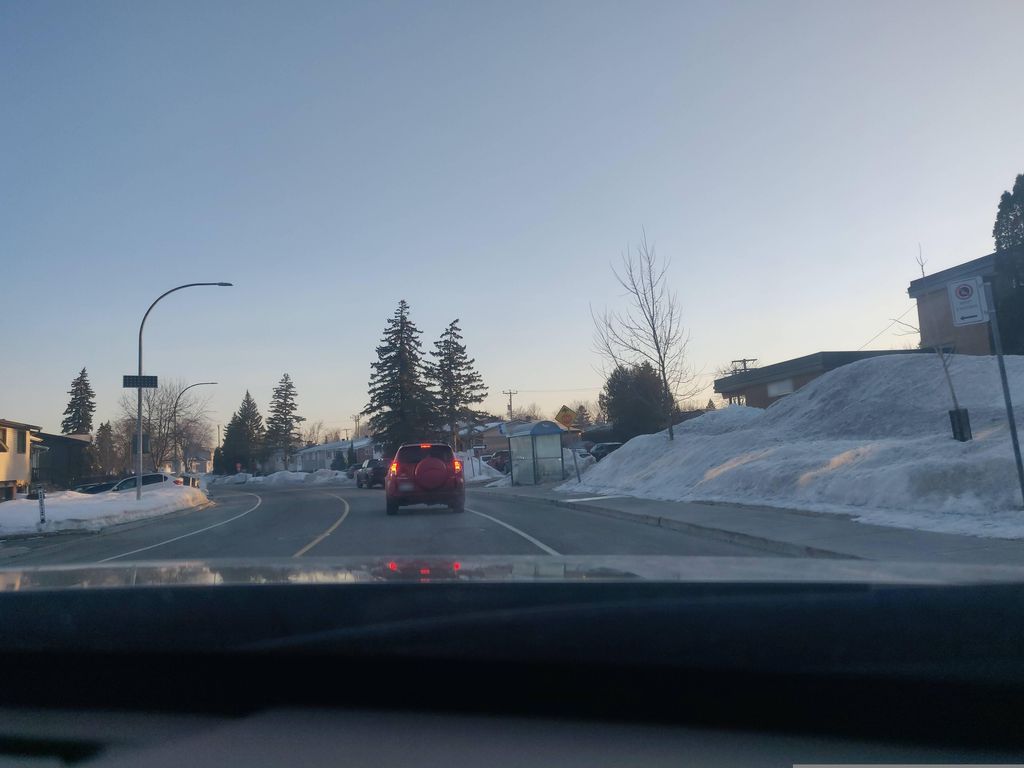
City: montreal